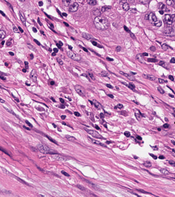
Tumor epithelial tissue: yes
Tumor-associated stroma tissue: yes
Normal tissue: no